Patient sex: M
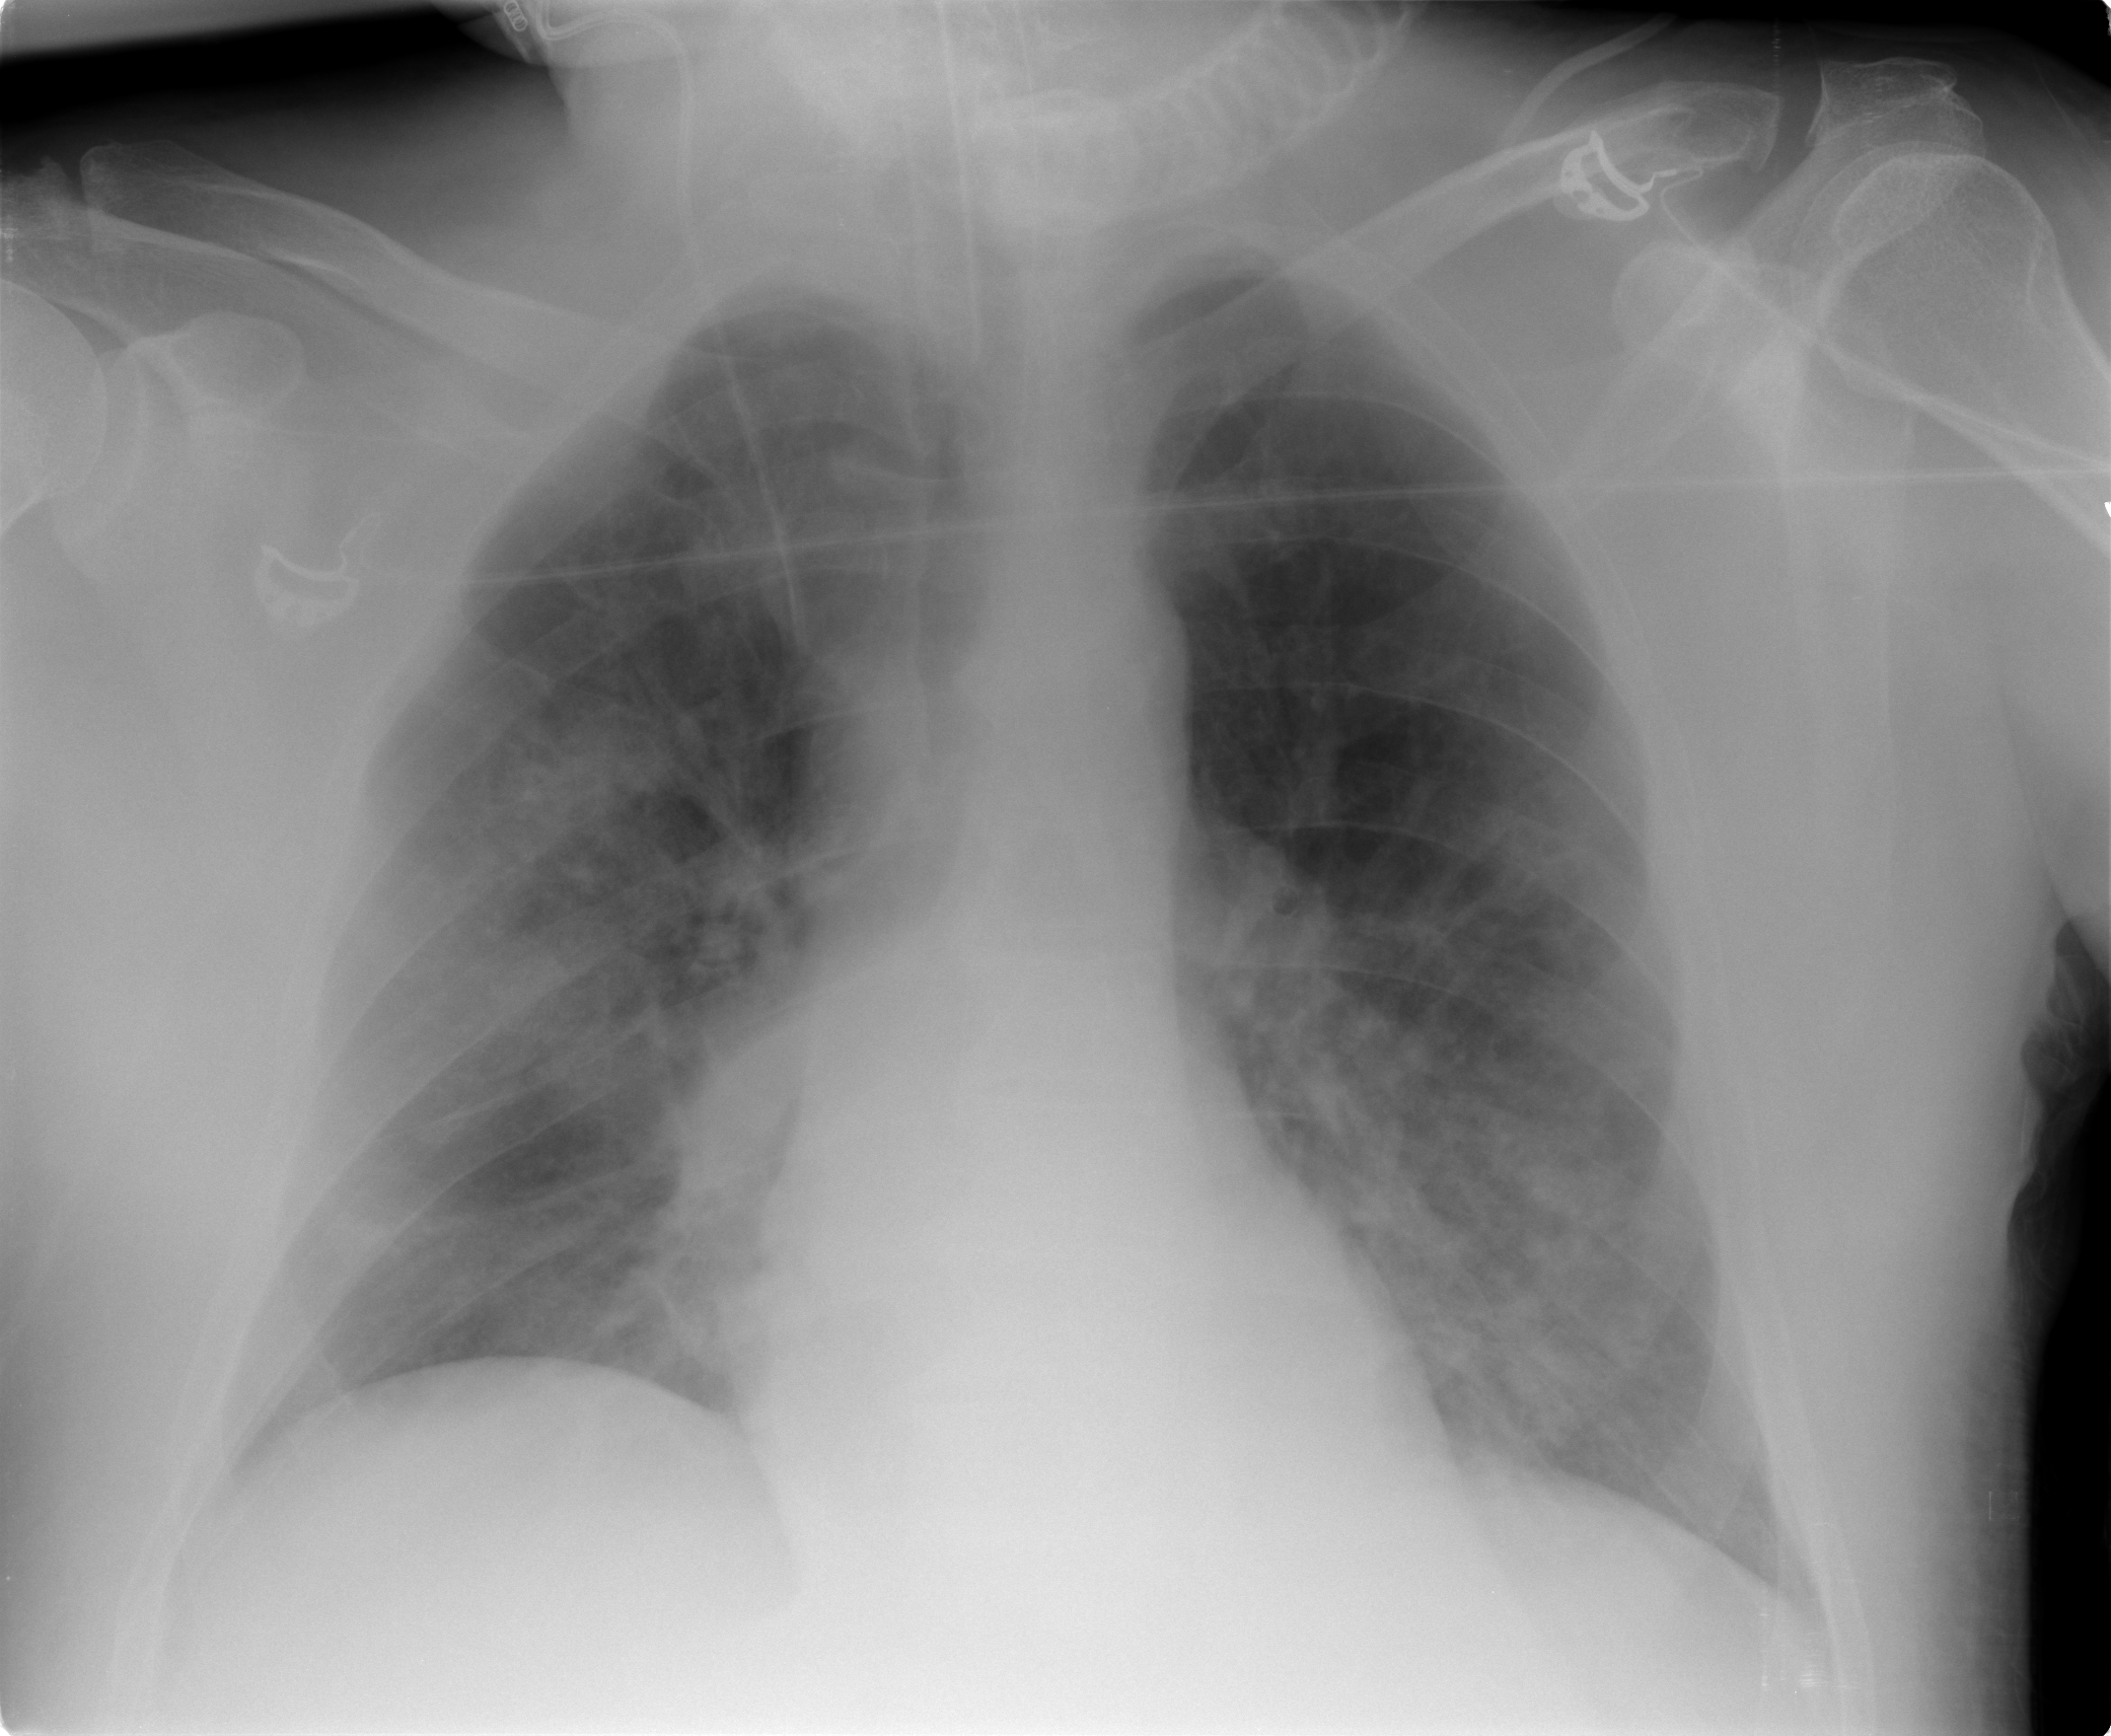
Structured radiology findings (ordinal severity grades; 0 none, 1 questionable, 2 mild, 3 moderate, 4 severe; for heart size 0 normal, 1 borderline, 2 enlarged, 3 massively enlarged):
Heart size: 1
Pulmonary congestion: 2
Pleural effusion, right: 1
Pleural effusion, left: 1
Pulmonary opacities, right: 3
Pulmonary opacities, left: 3
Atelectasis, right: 2
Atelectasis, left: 2